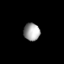
Tissue: lung
Cell type: Endothelial cells
Senescence score: 0.6816
Nuclear area (px): 280
Mean DAPI intensity: 161.439